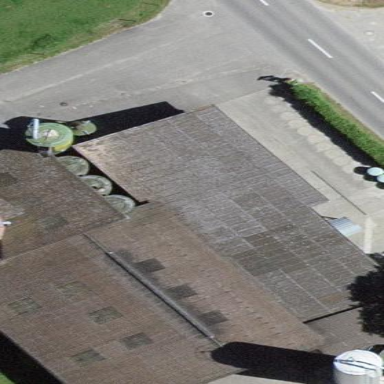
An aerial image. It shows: Rural barn.